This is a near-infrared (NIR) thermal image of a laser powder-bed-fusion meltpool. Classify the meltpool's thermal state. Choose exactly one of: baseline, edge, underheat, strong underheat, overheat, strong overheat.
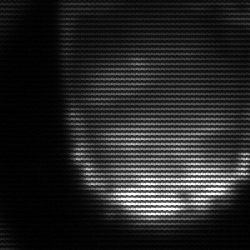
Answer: edge